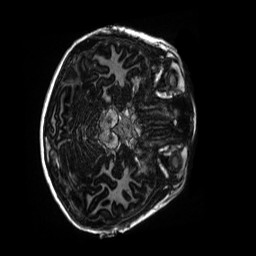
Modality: MP2RAGE
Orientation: axial
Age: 9
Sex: male
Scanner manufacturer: siemens
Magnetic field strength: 3 T
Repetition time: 4 s
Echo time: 0.00303 s